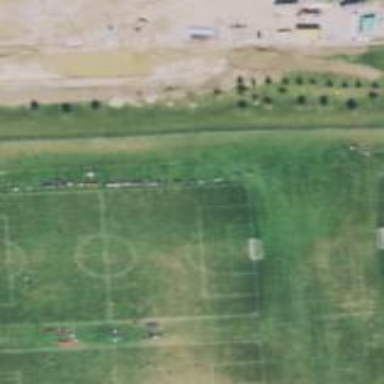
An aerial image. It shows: Soccer pitch for outdoor sports and leisure activities.